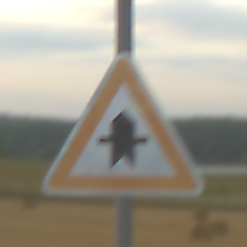
Verkehrszeichen: Vorfahrt
Umgebung: Outdoor, RoadRail
Tageszeit: SunriseSunset
Wetter: PartlyCloudy
Licht: Natural
Jahreszeit: NotSpecified
Kontrast: LowContrast